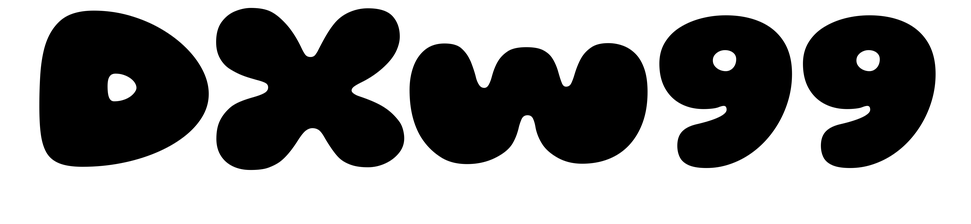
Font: Gluten_Black